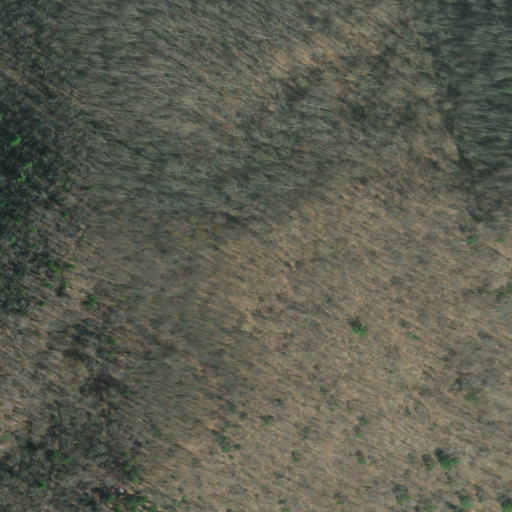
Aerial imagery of mountain in Tennessee named Carter Knob containing deciduous forest and open development